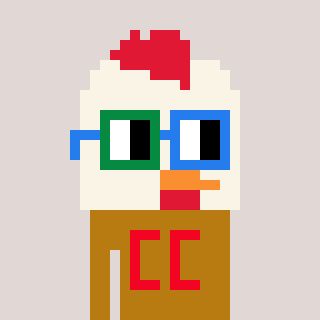
a pixel art character with square green and blue glasses, a chicken-shaped head and a gold-colored body on a warm background